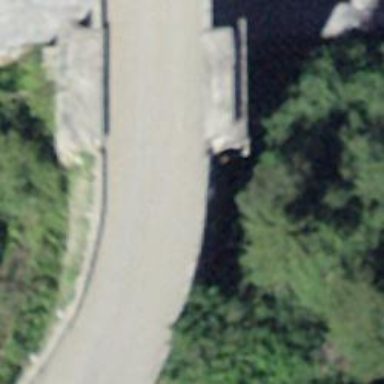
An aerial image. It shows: Unclassified road with arched bridge.